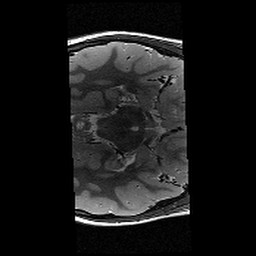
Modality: T2w
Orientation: axial
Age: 10
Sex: male
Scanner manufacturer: siemens
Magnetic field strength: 3 T
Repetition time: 9.23 s
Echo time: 0.067 s